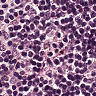
Metastatic tissue present: no